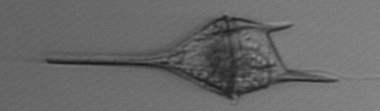
Label: Tripos_lineatus